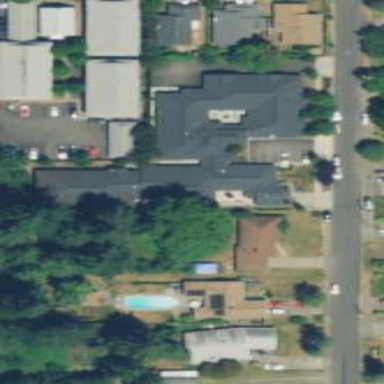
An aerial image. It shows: Nursing home building.